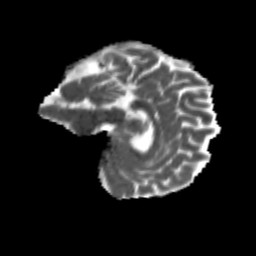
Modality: MD
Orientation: sagittal
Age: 61
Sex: male
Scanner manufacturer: siemens
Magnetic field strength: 3 T
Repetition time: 4.71 s
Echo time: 0.0906 s